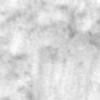
Label: no_change